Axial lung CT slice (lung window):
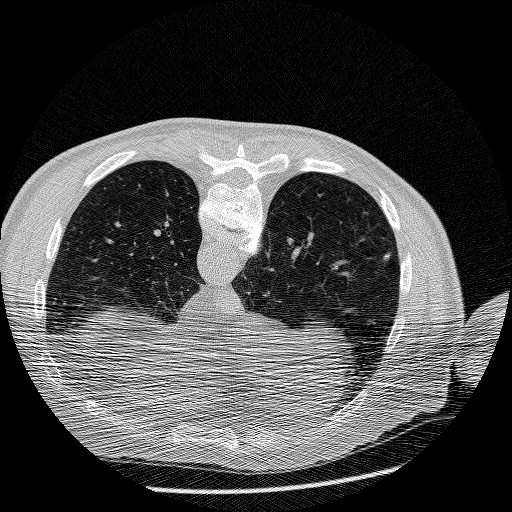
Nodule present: yes
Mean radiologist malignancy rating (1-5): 1.5